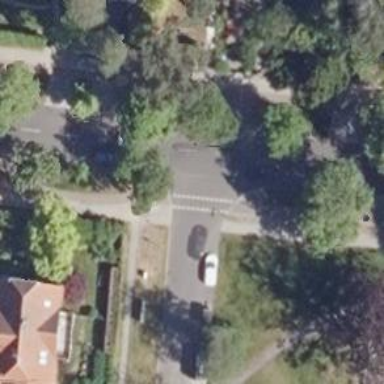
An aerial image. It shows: Tertiary road with asphalt surface. There are separate sidewalks on both sides. The parking lanes are oriented parallel to the road.